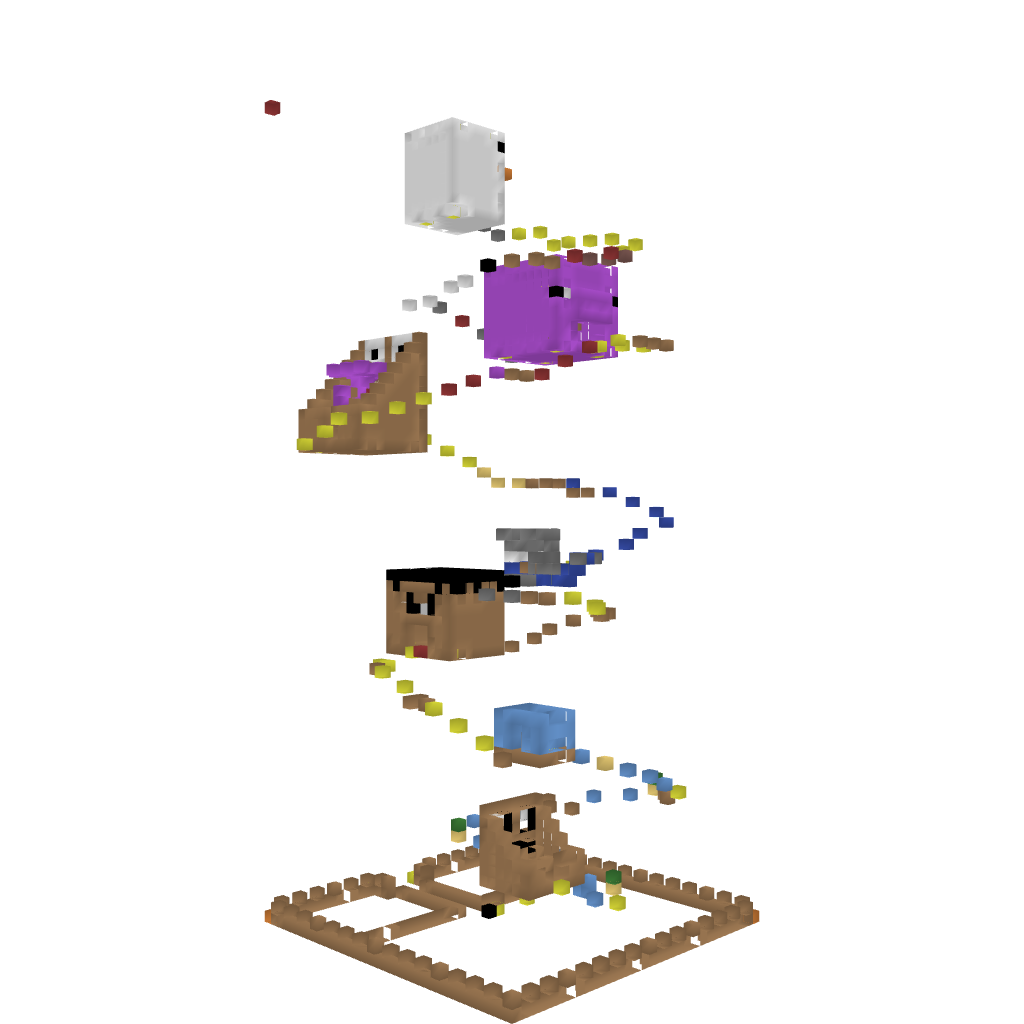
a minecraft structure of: Parkour Extrem good quality